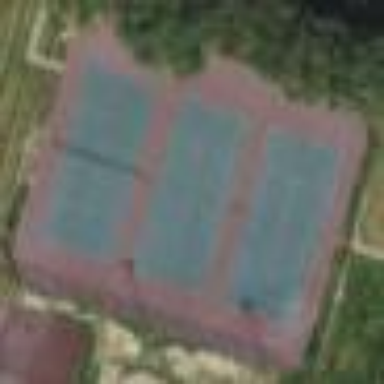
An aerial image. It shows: Tennis court on pitch designated for leisure land.